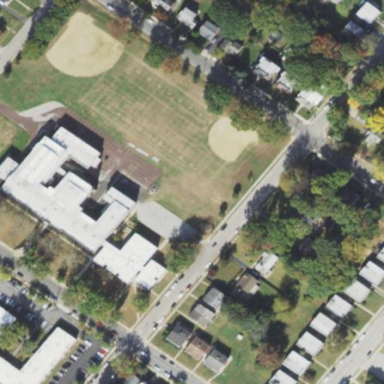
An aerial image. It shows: School.